Question: Calculate the area of the minimum circumscribed circle of all polygons in the graph, and keep the result as an integer
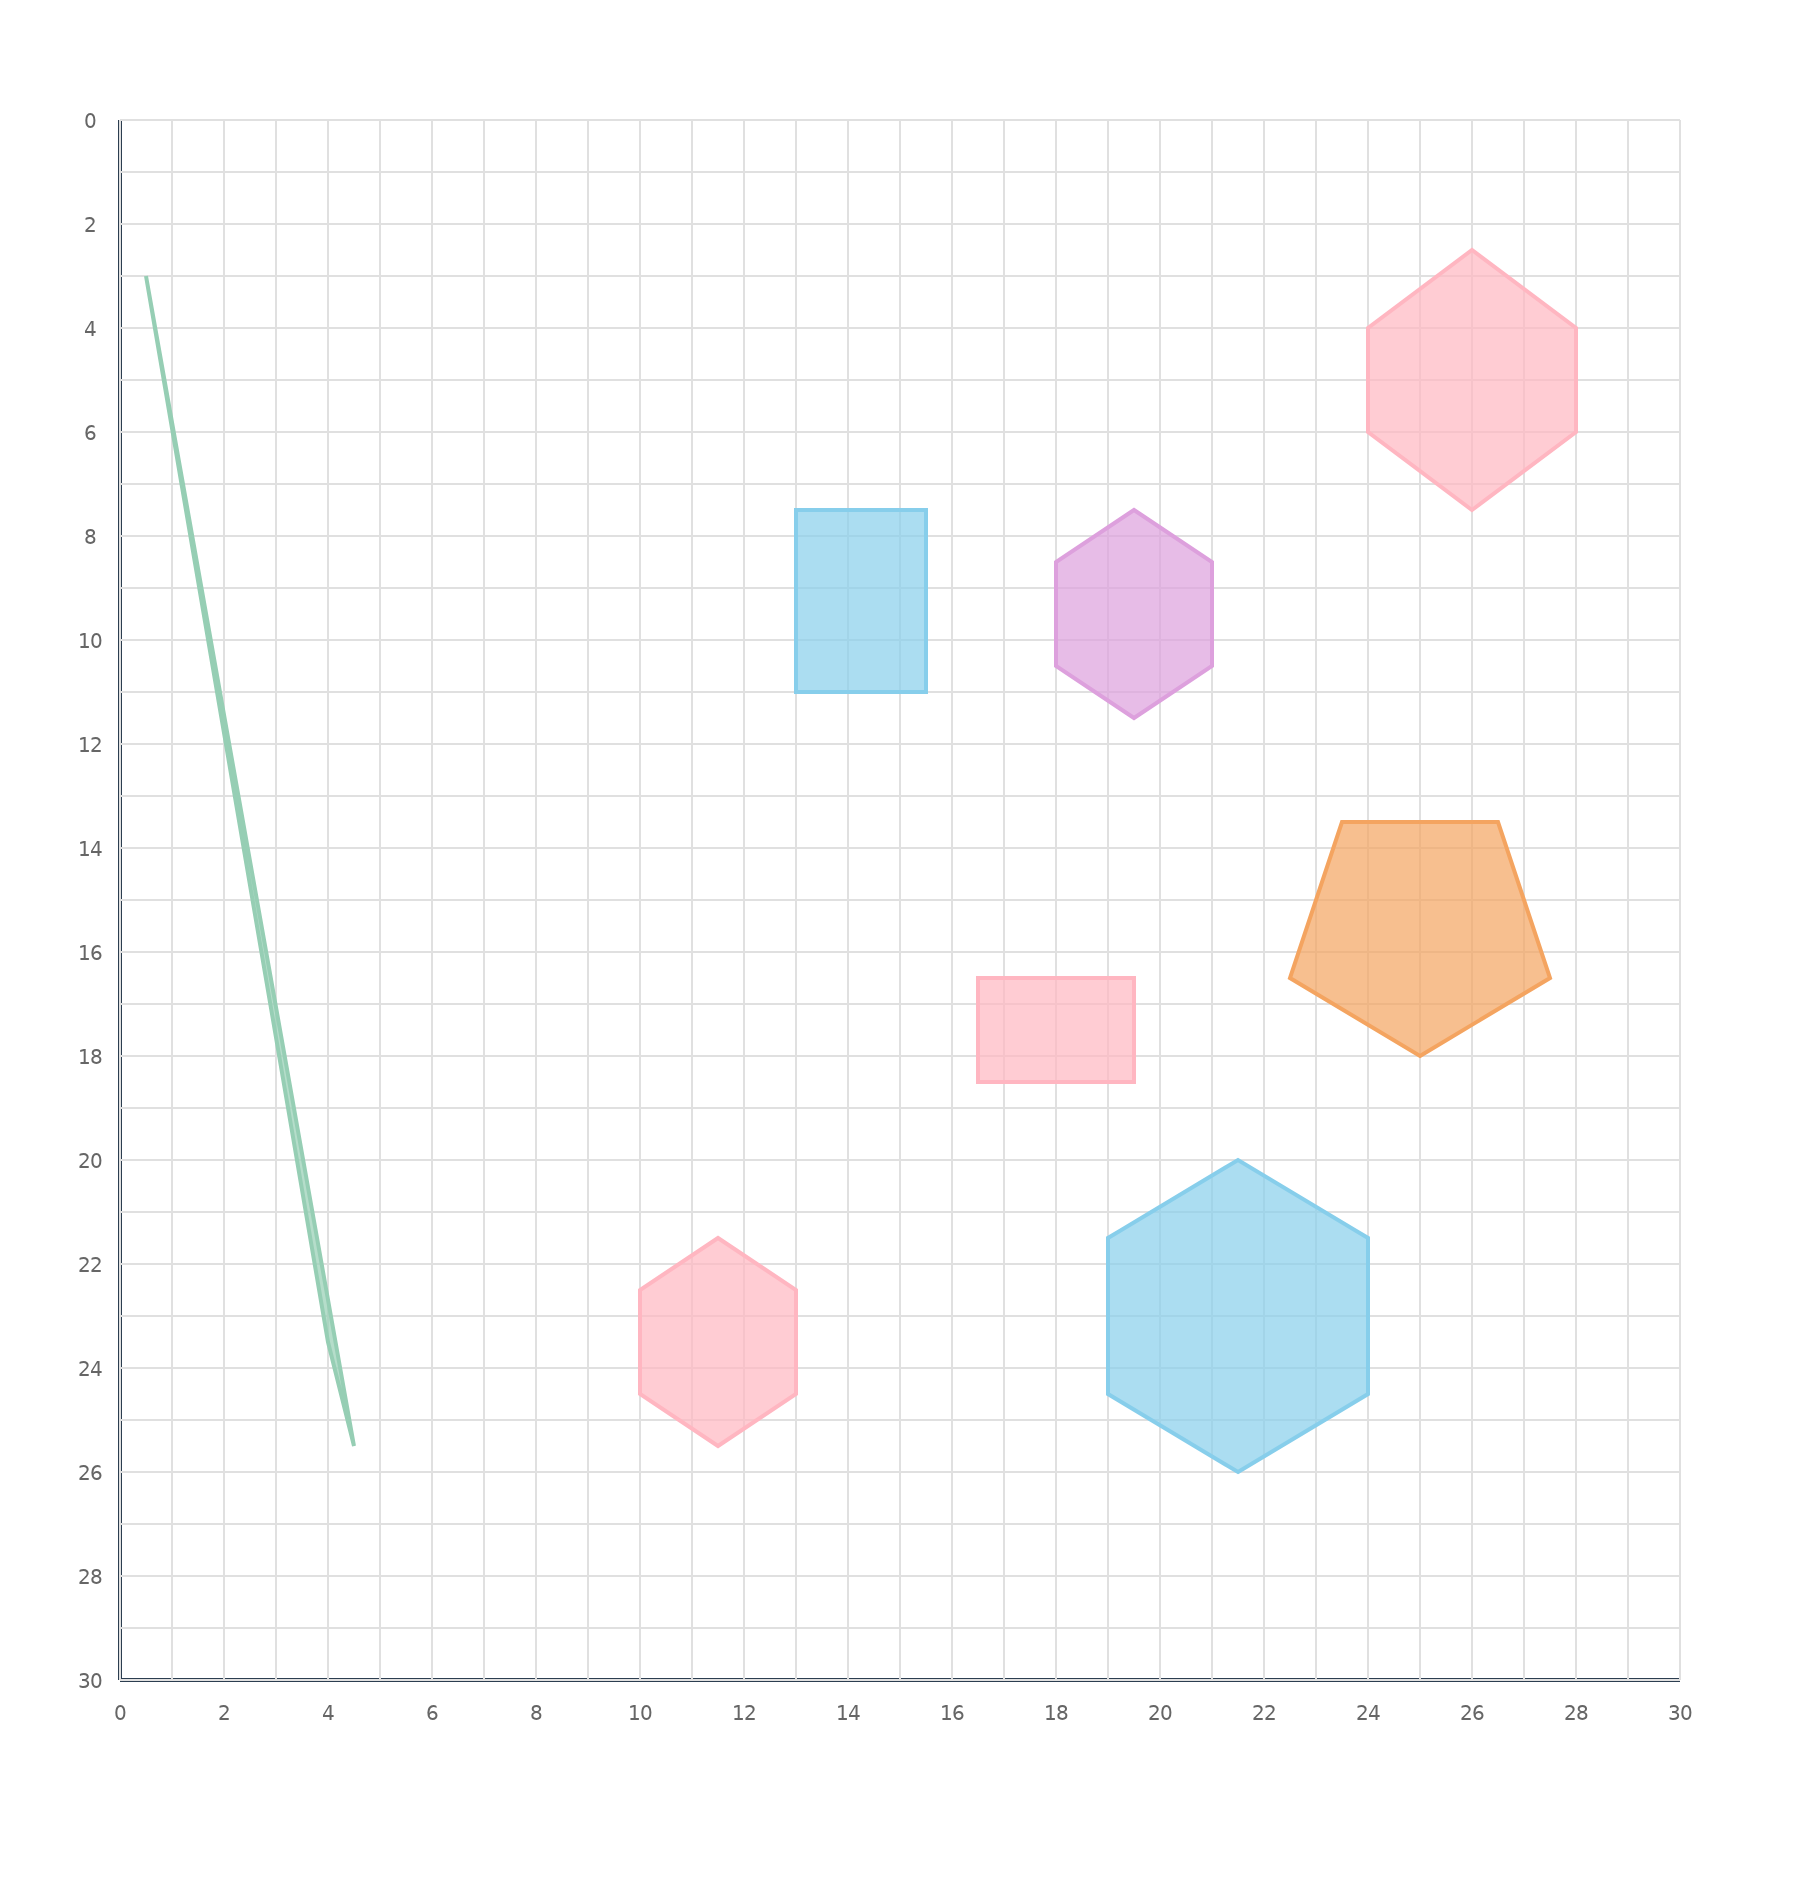
Answer: 834